Question: So, I have the following data.frame, and I want to generate two plots in one graph for yval vs. xval, for each zval and type tp. The lef
'''
> df
xval yval se zval cond
1 1.0 1.831564e-02 1.831564e-03 0 a
2 1.2 2.705185e-02 2.705185e-03 0 a
3 1.4 3.916390e-02 3.916390e-03 0 a
4 1.6 5.557621e-02 5.557621e-03 0 a
5 1.8 7.730474e-02 7.730474e-03 0 a
6 2.0 1.053992e-01 1.053992e-02 0 a
7 2.2 1.408584e-01 1.408584e-02 0 a
8 2.4 1.845195e-01 1.845195e-02 0 a
9 2.6 2.369278e-01 2.369278e-02 0 a
10 2.8 2.981973e-01 2.981973e-02 0 a
11 3.0 3.678794e-01 3.678794e-02 0 a
12 3.2 4.448581e-01 4.448581e-02 0 a
13 3.4 5.272924e-01 5.272924e-02 0 a
14 3.6 6.126264e-01 6.126264e-02 0 a
15 3.8 6.976763e-01 6.976763e-02 0 a
16 4.0 7.788008e-01 7.788008e-02 0 a
17 4.2 8.521438e-01 8.521438e-02 0 a
18 4.4 9.139312e-01 9.139312e-02 0 a
19 4.6 9.607894e-01 9.607894e-02 0 a
20 4.8 9.900498e-01 9.900498e-02 0 a
21 5.0 1.000000e+00 1.000000e-01 0 a
22 5.2 9.900498e-01 9.900498e-02 0 a
23 5.4 9.607894e-01 9.607894e-02 0 a
24 5.6 9.139312e-01 9.139312e-02 0 a
25 5.8 8.521438e-01 8.521438e-02 0 a
26 6.0 7.788008e-01 7.788008e-02 0 a
27 6.2 6.976763e-01 6.976763e-02 0 a
28 6.4 6.126264e-01 6.126264e-02 0 a
29 6.6 5.272924e-01 5.272924e-02 0 a
30 6.8 4.448581e-01 4.448581e-02 0 a
31 7.0 3.678794e-01 3.678794e-02 0 a
32 7.2 2.981973e-01 2.981973e-02 0 a
33 7.4 2.369278e-01 2.369278e-02 0 a
34 7.6 1.845195e-01 1.845195e-02 0 a
35 7.8 1.408584e-01 1.408584e-02 0 a
36 8.0 1.053992e-01 1.053992e-02 0 a
37 8.2 7.730474e-02 7.730474e-03 0 a
38 8.4 5.557621e-02 5.557621e-03 0 a
39 8.6 3.916390e-02 3.916390e-03 0 a
40 8.8 2.705185e-02 2.705185e-03 0 a
41 9.0 1.831564e-02 1.831564e-03 0 a
42 9.2 1.215518e-02 1.215518e-03 0 a
43 9.4 7.907054e-03 7.907054e-04 0 a
44 9.6 5.041760e-03 5.041760e-04 0 a
45 9.8 3.151112e-03 3.151112e-04 0 a
46 10.0 1.930454e-03 1.930454e-04 0 a
47 1.0 3.726653e-06 7.453306e-07 0 b
48 1.2 9.929504e-06 1.985901e-06 0 b
49 1.4 2.541935e-05 5.083869e-06 0 b
50 1.6 6.252150e-05 1.250430e-05 0 b
51 1.8 1.477484e-04 2.954967e-05 0 b
52 2.0 3.354626e-04 6.709253e-05 0 b
53 2.2 7.318024e-04 1.463605e-04 0 b
54 2.4 1.533811e-03 3.067621e-04 0 b
55 2.6 3.088715e-03 6.177431e-04 0 b
56 2.8 5.976023e-03 1.195205e-03 0 b
57 3.0 1.110900e-02 2.221799e-03 0 b
58 3.2 1.984109e-02 3.968219e-03 0 b
59 3.4 3.404745e-02 6.809491e-03 0 b
60 3.6 5.613476e-02 1.122695e-02 0 b
61 3.8 8.892162e-02 1.778432e-02 0 b
62 4.0 1.353353e-01 2.706706e-02 0 b
63 4.2 1.978987e-01 3.957974e-02 0 b
64 4.4 2.780373e-01 5.560746e-02 0 b
65 4.6 3.753111e-01 7.506222e-02 0 b
66 4.8 4.867523e-01 9.735045e-02 0 b
67 5.0 6.065307e-01 1.213061e-01 0 b
68 5.2 7.261490e-01 1.452298e-01 0 b
69 5.4 8.352702e-01 1.670540e-01 0 b
70 5.6 9.231163e-01 1.846233e-01 0 b
71 5.8 9.801987e-01 1.960397e-01 0 b
72 6.0 1.000000e+00 2.000000e-01 0 b
73 6.2 9.801987e-01 1.960397e-01 0 b
74 6.4 9.231163e-01 1.846233e-01 0 b
75 6.6 8.352702e-01 1.670540e-01 0 b
76 6.8 7.261490e-01 1.452298e-01 0 b
77 7.0 6.065307e-01 1.213061e-01 0 b
78 7.2 4.867523e-01 9.735045e-02 0 b
79 7.4 3.753111e-01 7.506222e-02 0 b
80 7.6 2.780373e-01 5.560746e-02 0 b
81 7.8 1.978987e-01 3.957974e-02 0 b
82 8.0 1.353353e-01 2.706706e-02 0 b
83 8.2 8.892162e-02 1.778432e-02 0 b
84 8.4 5.613476e-02 1.122695e-02 0 b
85 8.6 3.404745e-02 6.809491e-03 0 b
86 8.8 1.984109e-02 3.968219e-03 0 b
87 9.0 1.110900e-02 2.221799e-03 0 b
88 9.2 5.976023e-03 1.195205e-03 0 b
89 9.4 3.088715e-03 6.177431e-04 0 b
90 9.6 1.533811e-03 3.067621e-04 0 b
91 9.8 7.318024e-04 1.463605e-04 0 b
92 10.0 3.354626e-04 6.709253e-05 0 b
93 1.0 6.065307e-01 1.819592e-01 1 a
94 1.2 7.261490e-01 2.178447e-01 1 a
95 1.4 8.352702e-01 2.505811e-01 1 a
96 1.6 9.231163e-01 2.769349e-01 1 a
97 1.8 9.801987e-01 2.940596e-01 1 a
98 2.0 1.000000e+00 3.000000e-01 1 a
99 2.2 9.801987e-01 2.940596e-01 1 a
100 2.4 9.231163e-01 2.769349e-01 1 a
101 2.6 8.352702e-01 2.505811e-01 1 a
102 2.8 7.261490e-01 2.178447e-01 1 a
103 3.0 6.065307e-01 1.819592e-01 1 a
104 3.2 4.867523e-01 1.460257e-01 1 a
105 3.4 3.753111e-01 1.125933e-01 1 a
106 3.6 2.780373e-01 8.341119e-02 1 a
107 3.8 1.978987e-01 5.936961e-02 1 a
108 4.0 1.353353e-01 4.060058e-02 1 a
109 4.2 8.892162e-02 2.667649e-02 1 a
110 4.4 5.613476e-02 1.684043e-02 1 a
111 4.6 3.404745e-02 1.021424e-02 1 a
112 4.8 1.984109e-02 5.952328e-03 1 a
113 5.0 1.110900e-02 3.332699e-03 1 a
114 5.2 5.976023e-03 1.792807e-03 1 a
115 5.4 3.088715e-03 9.266146e-04 1 a
116 5.6 1.533811e-03 4.601432e-04 1 a
117 5.8 7.318024e-04 2.195407e-04 1 a
118 6.0 3.354626e-04 1.006388e-04 1 a
119 6.2 1.477484e-04 4.432451e-05 1 a
120 6.4 6.252150e-05 1.875645e-05 1 a
121 6.6 2.541935e-05 7.625804e-06 1 a
122 6.8 9.929504e-06 2.978851e-06 1 a
123 7.0 3.726653e-06 1.117996e-06 1 a
124 7.2 1.343812e-06 4.031437e-07 1 a
125 7.4 4.655716e-07 1.396715e-07 1 a
126 7.6 1.549753e-07 4.649259e-08 1 a
127 7.8 4.956405e-08 1.486922e-08 1 a
128 8.0 1.522998e-08 4.568994e-09 1 a
129 8.2 4.496349e-09 1.348905e-09 1 a
130 8.4 1.275408e-09 3.826223e-10 1 a
131 8.6 3.475891e-10 1.042767e-10 1 a
132 8.8 9.101471e-11 2.730441e-11 1 a
133 9.0 2.289735e-11 6.869205e-12 1 a
134 9.2 5.534610e-12 1.660383e-12 1 a
135 9.4 1.285337e-12 3.856012e-13 1 a
136 9.6 2.867975e-13 8.603925e-14 1 a
137 9.8 6.148396e-14 1.844519e-14 1 a
138 10.0 1.266417e-14 3.799250e-15 1 a
139 1.0 2.096114e-01 1.676891e-02 1 b
140 1.2 2.664683e-01 2.131746e-02 1 b
141 1.4 3.320399e-01 2.656320e-02 1 b
142 1.6 4.055545e-01 3.244436e-02 1 b
143 1.8 4.855369e-01 3.884295e-02 1 b
144 2.0 5.697828e-01 4.558263e-02 1 b
145 2.2 6.554063e-01 5.243250e-02 1 b
146 2.4 7.389685e-01 5.911748e-02 1 b
147 2.6 8.166865e-01 6.533492e-02 1 b
148 2.8 8.847059e-01 7.077647e-02 1 b
149 3.0 9.394131e-01 7.515305e-02 1 b
150 3.2 9.777512e-01 7.822010e-02 1 b
151 3.4 9.975031e-01 7.980025e-02 1 b
152 3.6 9.975031e-01 7.980025e-02 1 b
153 3.8 9.777512e-01 7.822010e-02 1 b
154 4.0 9.394131e-01 7.515305e-02 1 b
155 4.2 8.847059e-01 7.077647e-02 1 b
156 4.4 8.166865e-01 6.533492e-02 1 b
157 4.6 7.389685e-01 5.911748e-02 1 b
158 4.8 6.554063e-01 5.243250e-02 1 b
159 5.0 5.697828e-01 4.558263e-02 1 b
160 5.2 4.855369e-01 3.884295e-02 1 b
161 5.4 4.055545e-01 3.244436e-02 1 b
162 5.6 3.320399e-01 2.656320e-02 1 b
163 5.8 2.664683e-01 2.131746e-02 1 b
164 6.0 2.096114e-01 1.676891e-02 1 b
165 6.2 1.616212e-01 1.292970e-02 1 b
166 6.4 1.221507e-01 9.772054e-03 1 b
167 6.6 9.049144e-02 7.239315e-03 1 b
168 6.8 6.571027e-02 5.256822e-03 1 b
169 7.0 4.677062e-02 3.741650e-03 1 b
170 7.2 3.263076e-02 2.610460e-03 1 b
171 7.4 2.231491e-02 1.785193e-03 1 b
172 7.6 1.495813e-02 1.196651e-03 1 b
173 7.8 9.828195e-03 7.862556e-04 1 b
174 8.0 6.329715e-03 5.063772e-04 1 b
175 8.2 3.995846e-03 3.196677e-04 1 b
176 8.4 2.472563e-03 1.978050e-04 1 b
177 8.6 1.499685e-03 1.199748e-04 1 b
178 8.8 8.915937e-04 7.132750e-05 1 b
179 9.0 5.195747e-04 4.156597e-05 1 b
180 9.2 2.967858e-04 2.374286e-05 1 b
181 9.4 1.661699e-04 1.329359e-05 1 b
182 9.6 9.119596e-05 7.295677e-06 1 b
183 9.8 4.905836e-05 3.924669e-06 1 b
184 10.0 2.586810e-05 2.069448e-06 1 b
'''
I have used facet_grid to generate this plot, but there is one thing that I am trying to figure out. So, the right panel is for z=0, and the left is for z=1. I want to move the line legend to inside the left panel (for Z=1) (top corner). I couldn't find the option for that.

And here is my code that I used in R to generate the plot:
'''
plot1 <- ggplot(data=df, aes(x=xval, y=yval, group=cond, colour=cond) ) +
+ geom_smooth(aes(ymin = yval-se, ymax = yval+se, linetype=cond, colour=cond, fill=cond), stat="identity", size=1.1) +
+ scale_colour_hue(l=25) +
+ ylim(-0.1,1.3) + scale_linetype_manual(values = c('a' = 1,'b' = 2))
plot1 + facet_grid(~ zval, scales="free_y") + theme(strip.text.x = element_blank(),strip.background = element_rect(colour="white", fill="white"))
'''
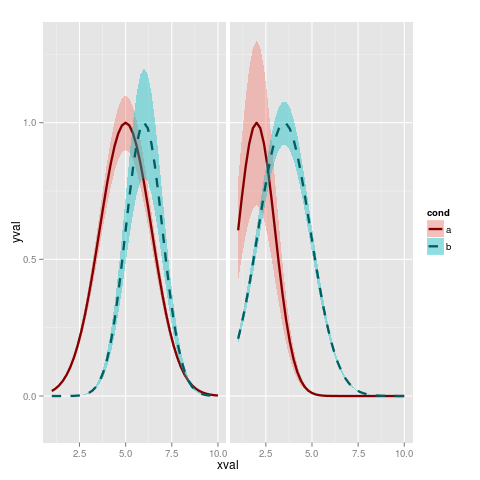
Answer: '''
plot1 <- ggplot(data=df, aes(x=xval, y=yval, group=cond, colour=cond) ) +
geom_smooth(aes(ymin = yval-se, ymax = yval+se,
linetype=cond, colour=cond, fill=cond), stat="identity",
size=1.1) +
scale_colour_hue(l=25) +
ylim(-0.1,1.3) + scale_linetype_manual(values = c('a' = 1,'b' = 2))
'''
The coordinates for legend.position are x- and y- offsets from the bottom-left of the plot, ranging from 0 - 1.
'''
plot1 + facet_grid(~ zval, scales="free_y") +
theme(strip.text.x = element_blank(),
strip.background = element_rect(colour="white", fill="white"),
legend.position=c(.9,.75)
)
'''
Tweak the legend.position values to suit your preference.